Question: I have a bar chart using the .rangeRoundBands method. I'm trying to figure out how to get rid of the padding on the outside of the bars so that the bars go to the edge of the X axis.
Here is my x scale that is used in my x axis:
'''
xScaleOrdinal = d3.scale.ordinal();
xScaleOrdinal
.rangeRoundBands([0, width], .1)
.domain(thedata.map(function(d) { return d.date; }));
'''
This is how the chart looks now:

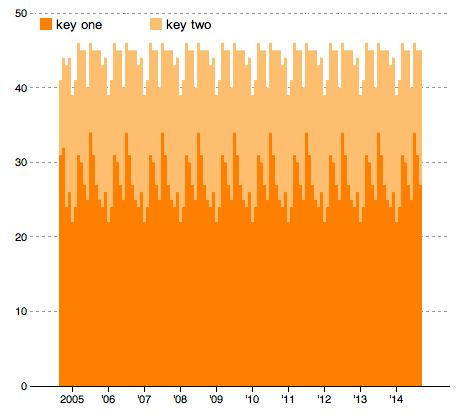
Answer: The nature of '.rangeRoundBands()' is such that it cannot guarantee padding settings, since it rounds the groups to pixel coordinates. Generally, if there are a lot of bars being displayed in a small-ish area, things can get funky.
You can solve this by extending the pixel area you are plotting the bars in, or by simply using 'rangeBands()' instead of 'rangeRoundBands()'.